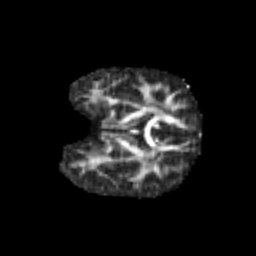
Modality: FA
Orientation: coronal
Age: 6
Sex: male
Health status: healthy